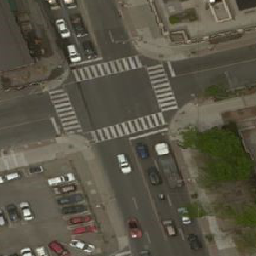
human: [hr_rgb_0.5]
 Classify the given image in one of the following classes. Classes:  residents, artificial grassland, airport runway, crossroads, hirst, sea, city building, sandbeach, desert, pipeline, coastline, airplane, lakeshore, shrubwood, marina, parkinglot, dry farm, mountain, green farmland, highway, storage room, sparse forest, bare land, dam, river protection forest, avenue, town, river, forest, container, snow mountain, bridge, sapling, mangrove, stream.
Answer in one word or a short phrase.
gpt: crossroads